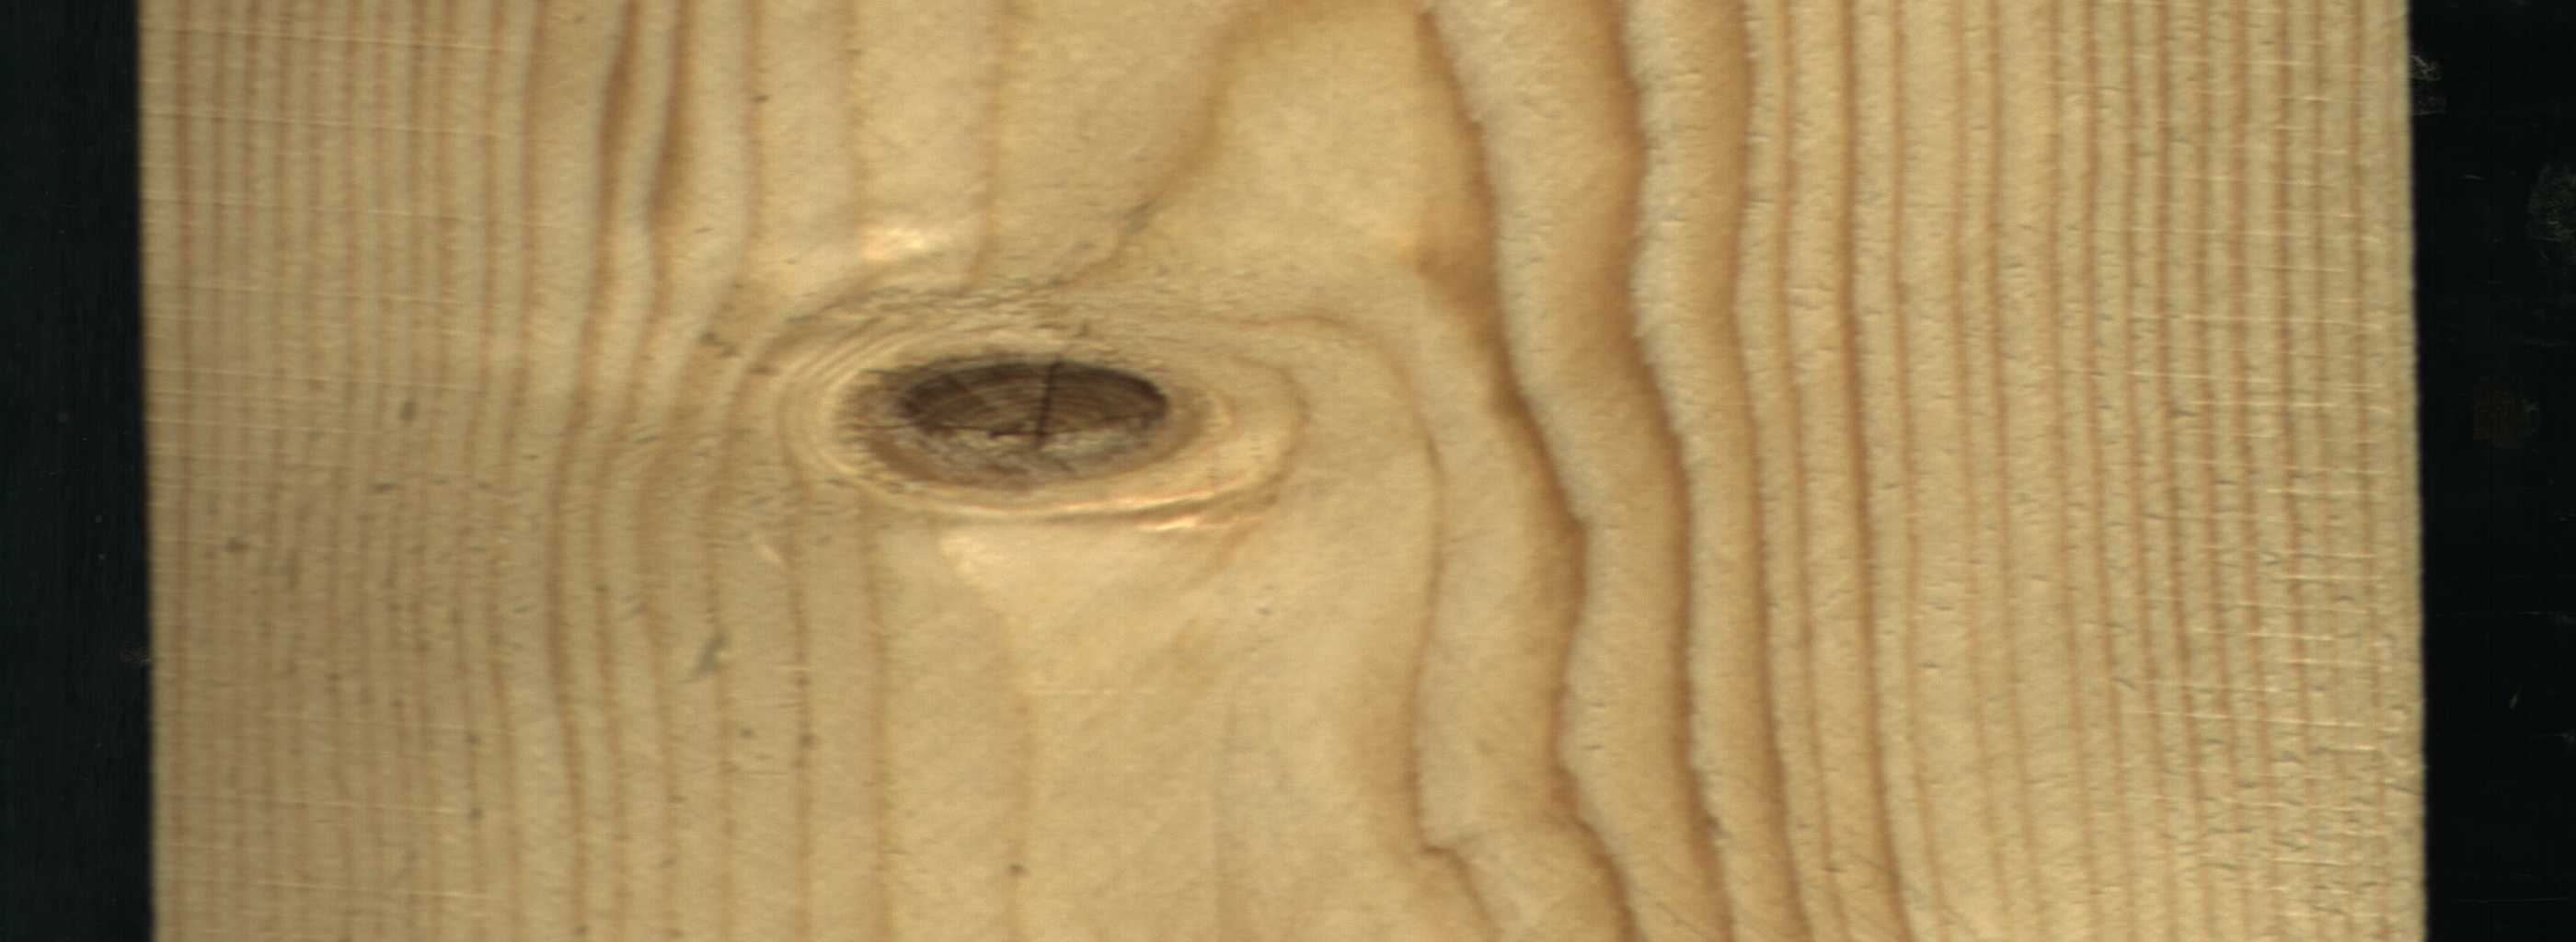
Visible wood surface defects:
knot_with_crack